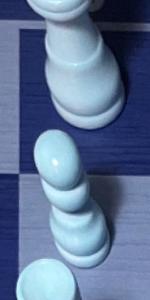
Label: Pawn_White